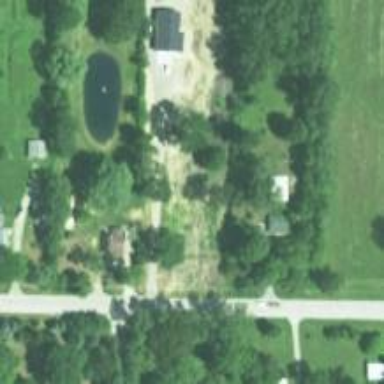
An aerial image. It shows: Driveway.